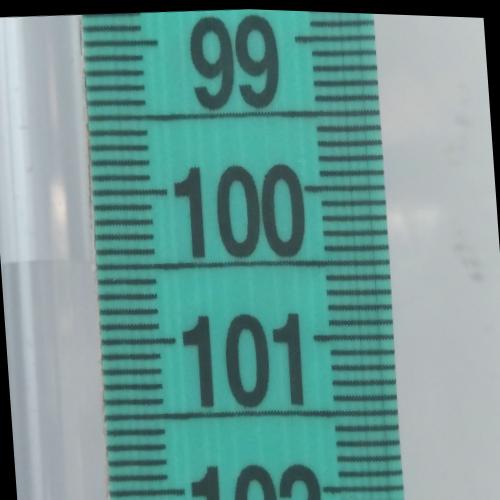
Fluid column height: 100.5 cm